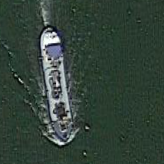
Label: civil